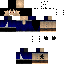
A male human skin with dark skin, wearing brown long hair dressed in a blue hoodie and black pants, featuring a closed mouth.